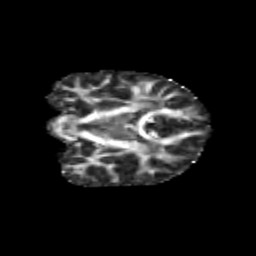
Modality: FA
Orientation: coronal
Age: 14
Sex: female
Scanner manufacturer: siemens
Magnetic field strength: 3 T
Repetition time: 3.8 s
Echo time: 0.07 s